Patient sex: M
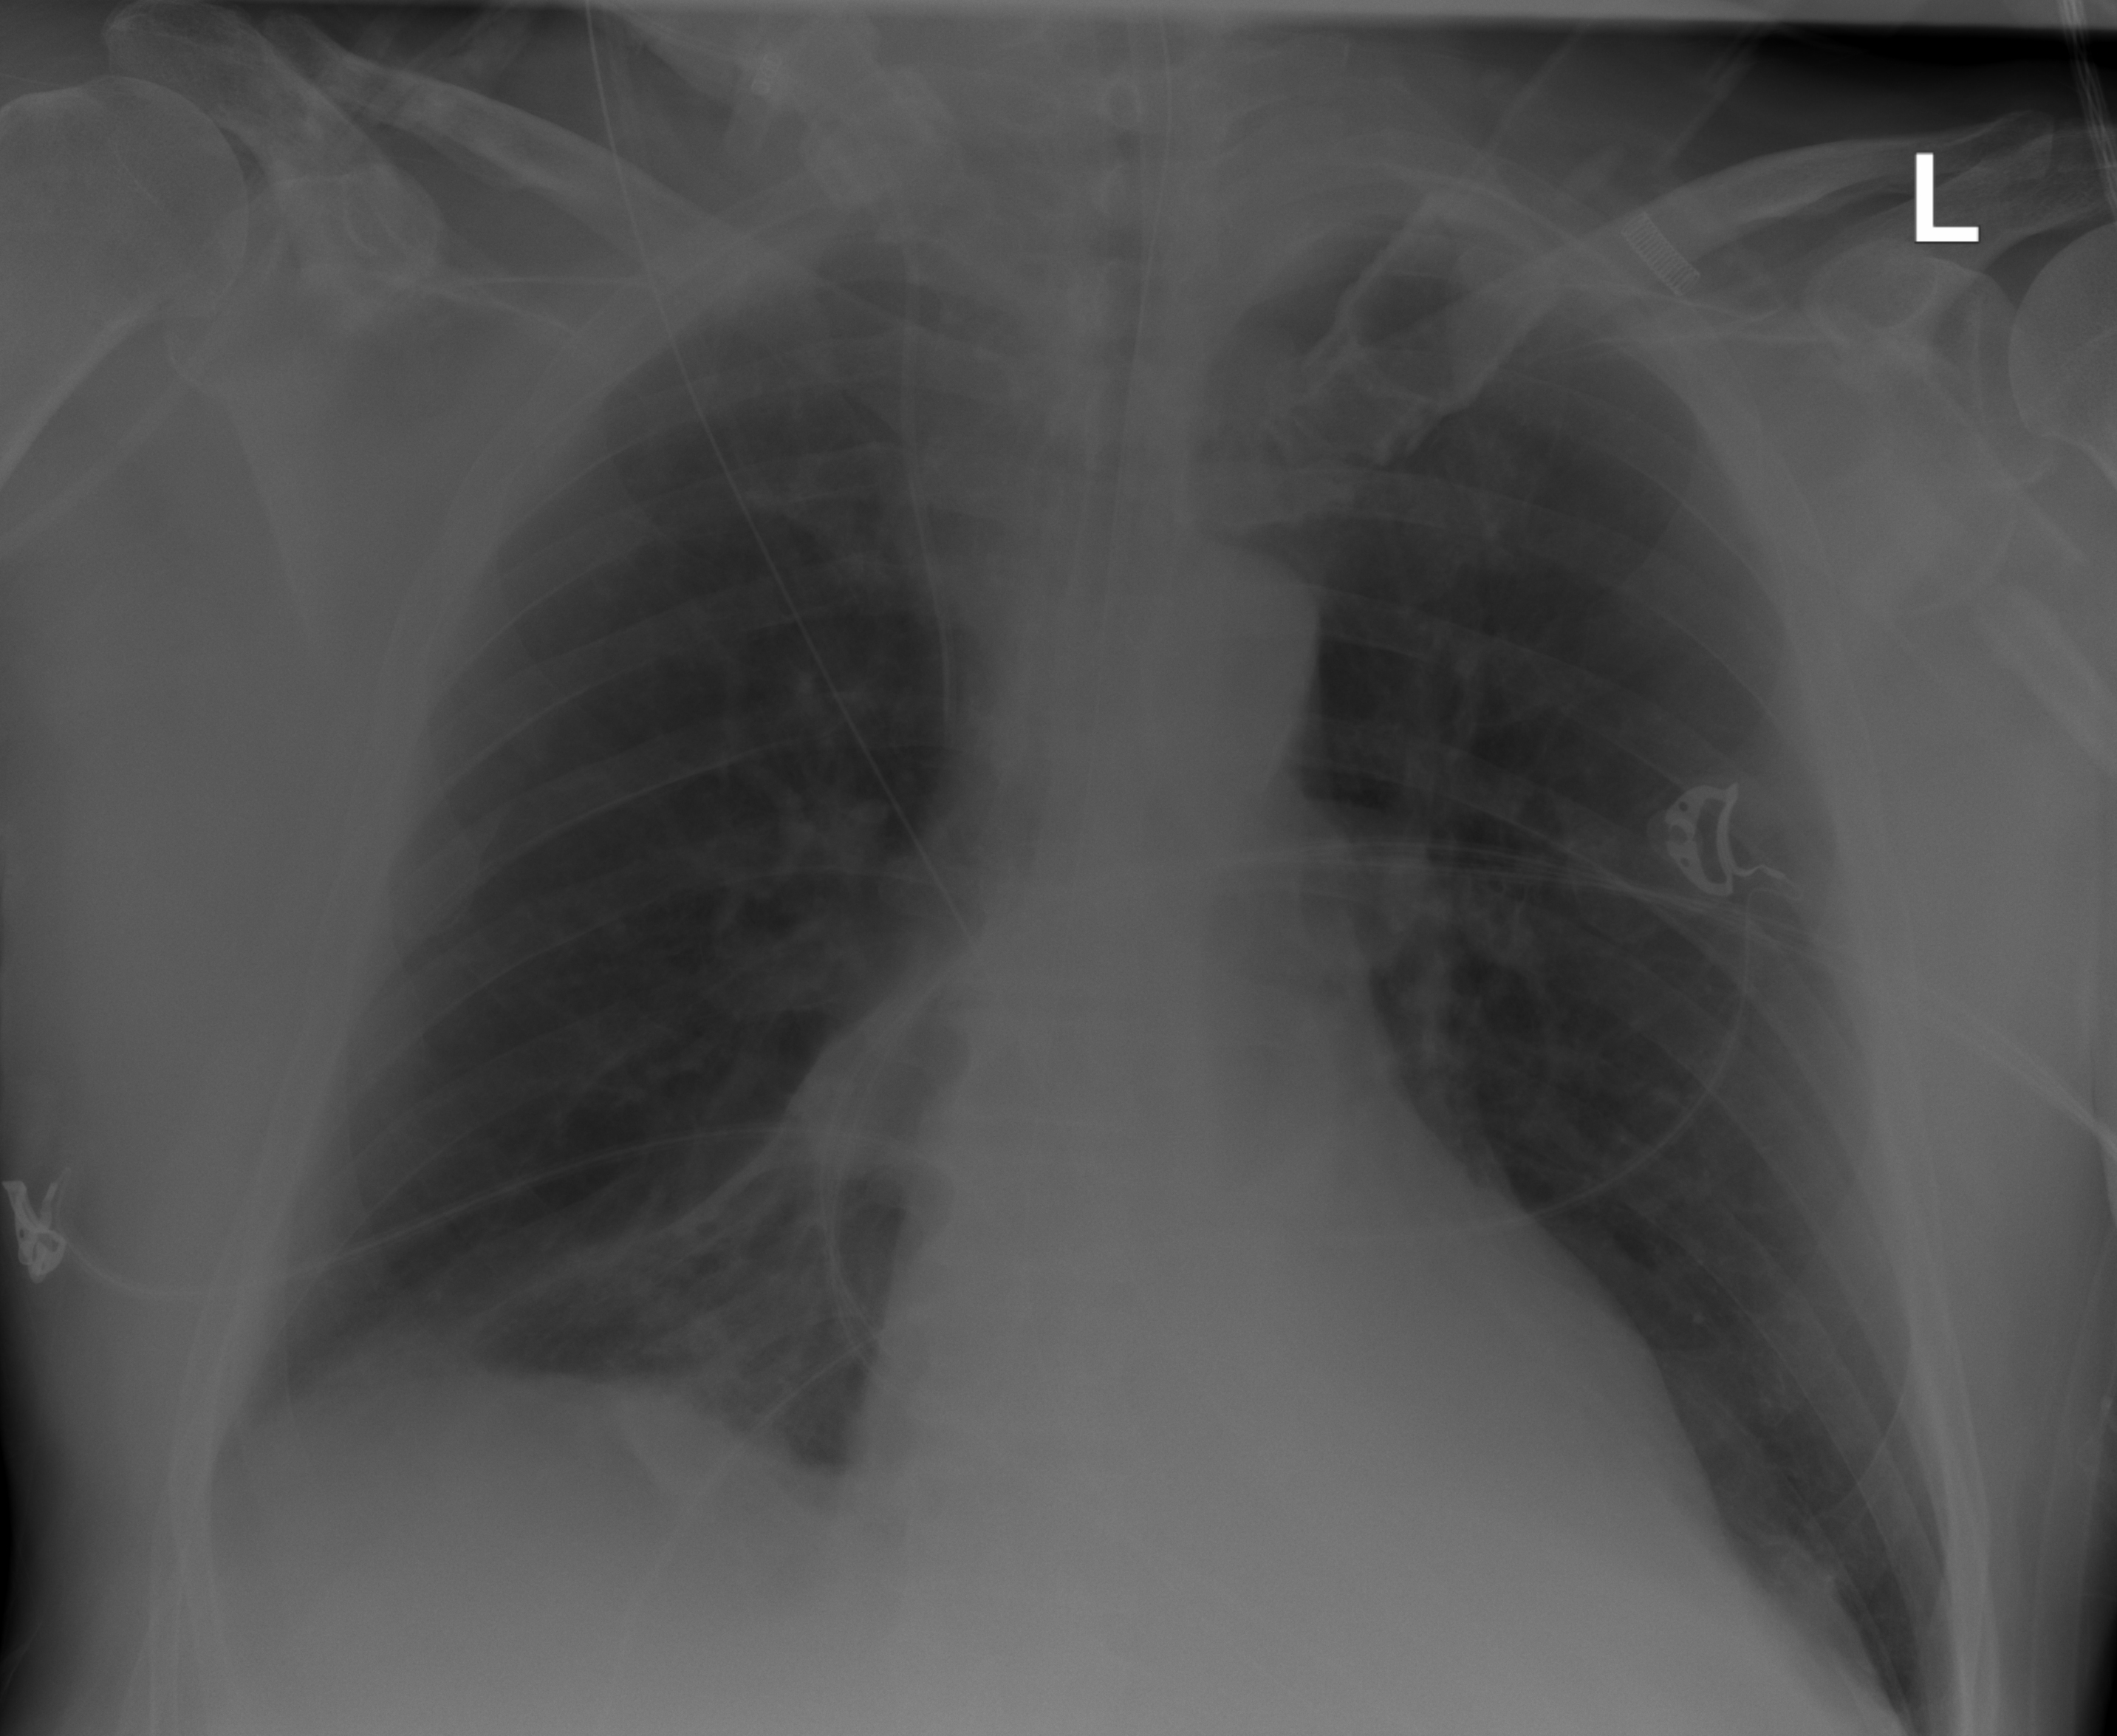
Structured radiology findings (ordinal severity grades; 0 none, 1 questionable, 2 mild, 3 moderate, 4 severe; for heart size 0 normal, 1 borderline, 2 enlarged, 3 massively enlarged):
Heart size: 0
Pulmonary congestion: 0
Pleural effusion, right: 0
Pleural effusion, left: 0
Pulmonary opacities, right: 0
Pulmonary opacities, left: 0
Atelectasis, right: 2
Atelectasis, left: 0